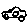
Label: car